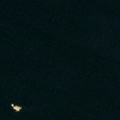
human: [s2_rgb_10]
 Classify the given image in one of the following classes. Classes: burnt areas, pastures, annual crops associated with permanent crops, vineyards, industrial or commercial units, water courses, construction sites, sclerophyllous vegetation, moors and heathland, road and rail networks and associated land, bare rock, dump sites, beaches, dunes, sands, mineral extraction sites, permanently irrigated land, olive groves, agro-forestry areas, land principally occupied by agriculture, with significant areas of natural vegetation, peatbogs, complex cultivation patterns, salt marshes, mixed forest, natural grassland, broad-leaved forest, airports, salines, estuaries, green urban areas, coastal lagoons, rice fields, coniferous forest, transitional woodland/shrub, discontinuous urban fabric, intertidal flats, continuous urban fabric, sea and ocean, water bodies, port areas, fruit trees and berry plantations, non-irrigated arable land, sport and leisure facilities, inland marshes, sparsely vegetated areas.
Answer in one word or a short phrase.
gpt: sea and ocean